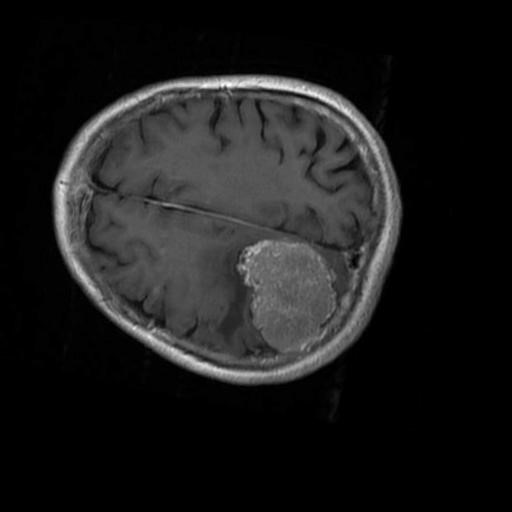
Label: brain_menin